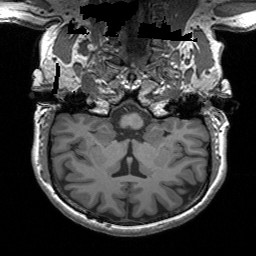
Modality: T1w
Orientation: sagittal